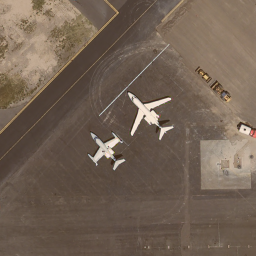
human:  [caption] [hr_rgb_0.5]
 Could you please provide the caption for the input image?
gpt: There are two planes at the airport.

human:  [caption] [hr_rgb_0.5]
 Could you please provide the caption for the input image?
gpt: There are two planes at the airport.

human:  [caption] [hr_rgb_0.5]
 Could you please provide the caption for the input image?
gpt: There are two planes at the airport.

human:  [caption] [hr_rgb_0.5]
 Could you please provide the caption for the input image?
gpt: There are two planes at the airport.

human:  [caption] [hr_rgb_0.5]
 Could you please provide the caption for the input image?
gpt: There are two planes at the airport.